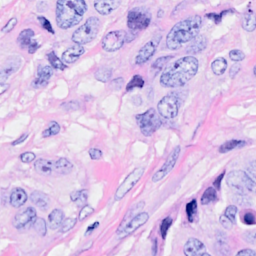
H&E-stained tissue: Breast